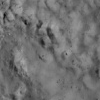
Atmospheric dust classification: not_dusty